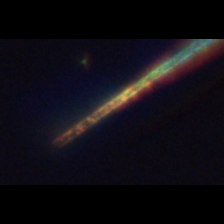
Taxon: Chaetoceros
Group: Diatoms